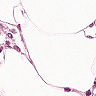
Metastatic tissue present: no